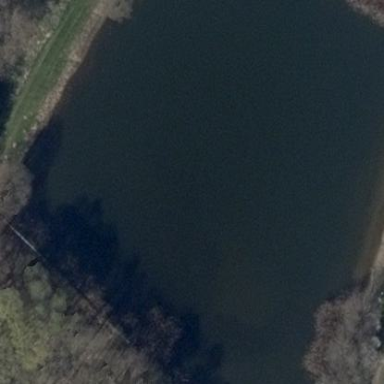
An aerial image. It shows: Peaceful pond surrounded by nature.